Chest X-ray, PA view. Patient: 35 years old, sex F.
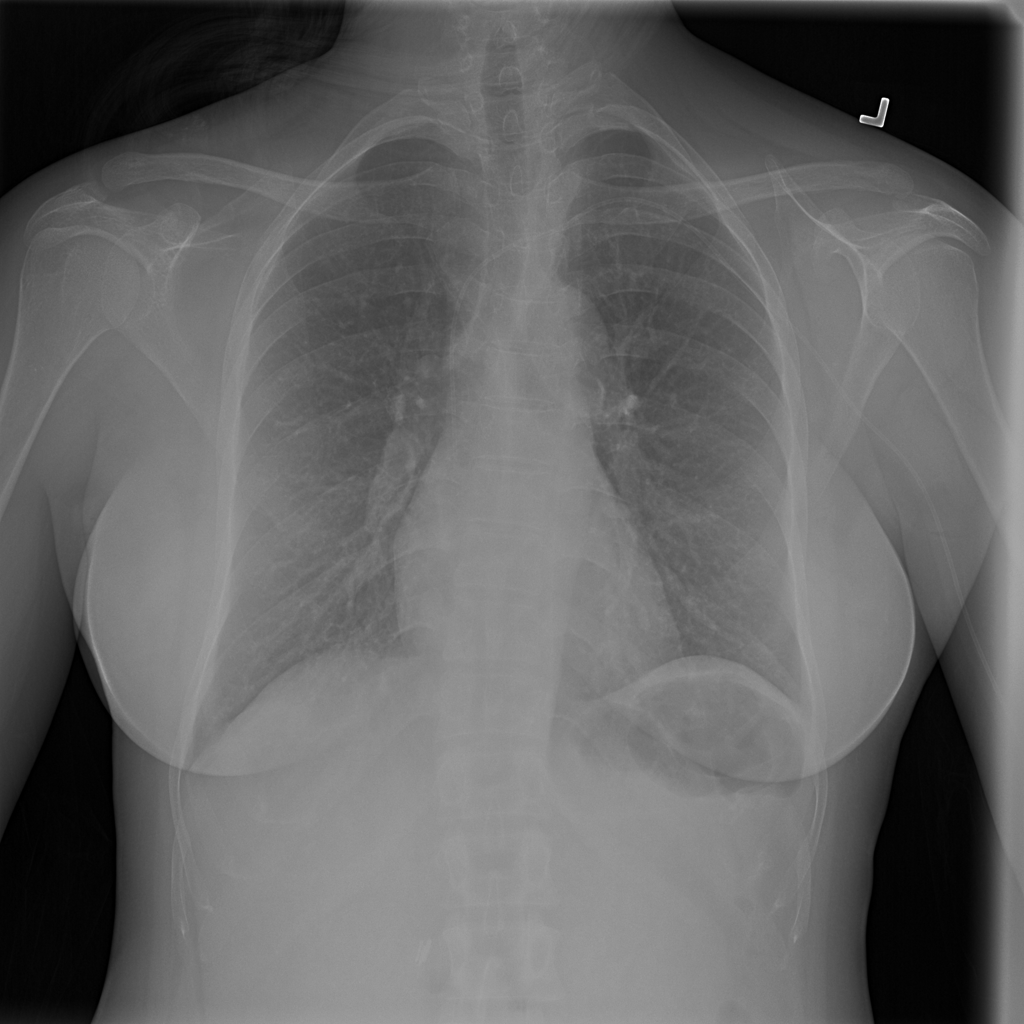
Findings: No Finding